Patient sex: F
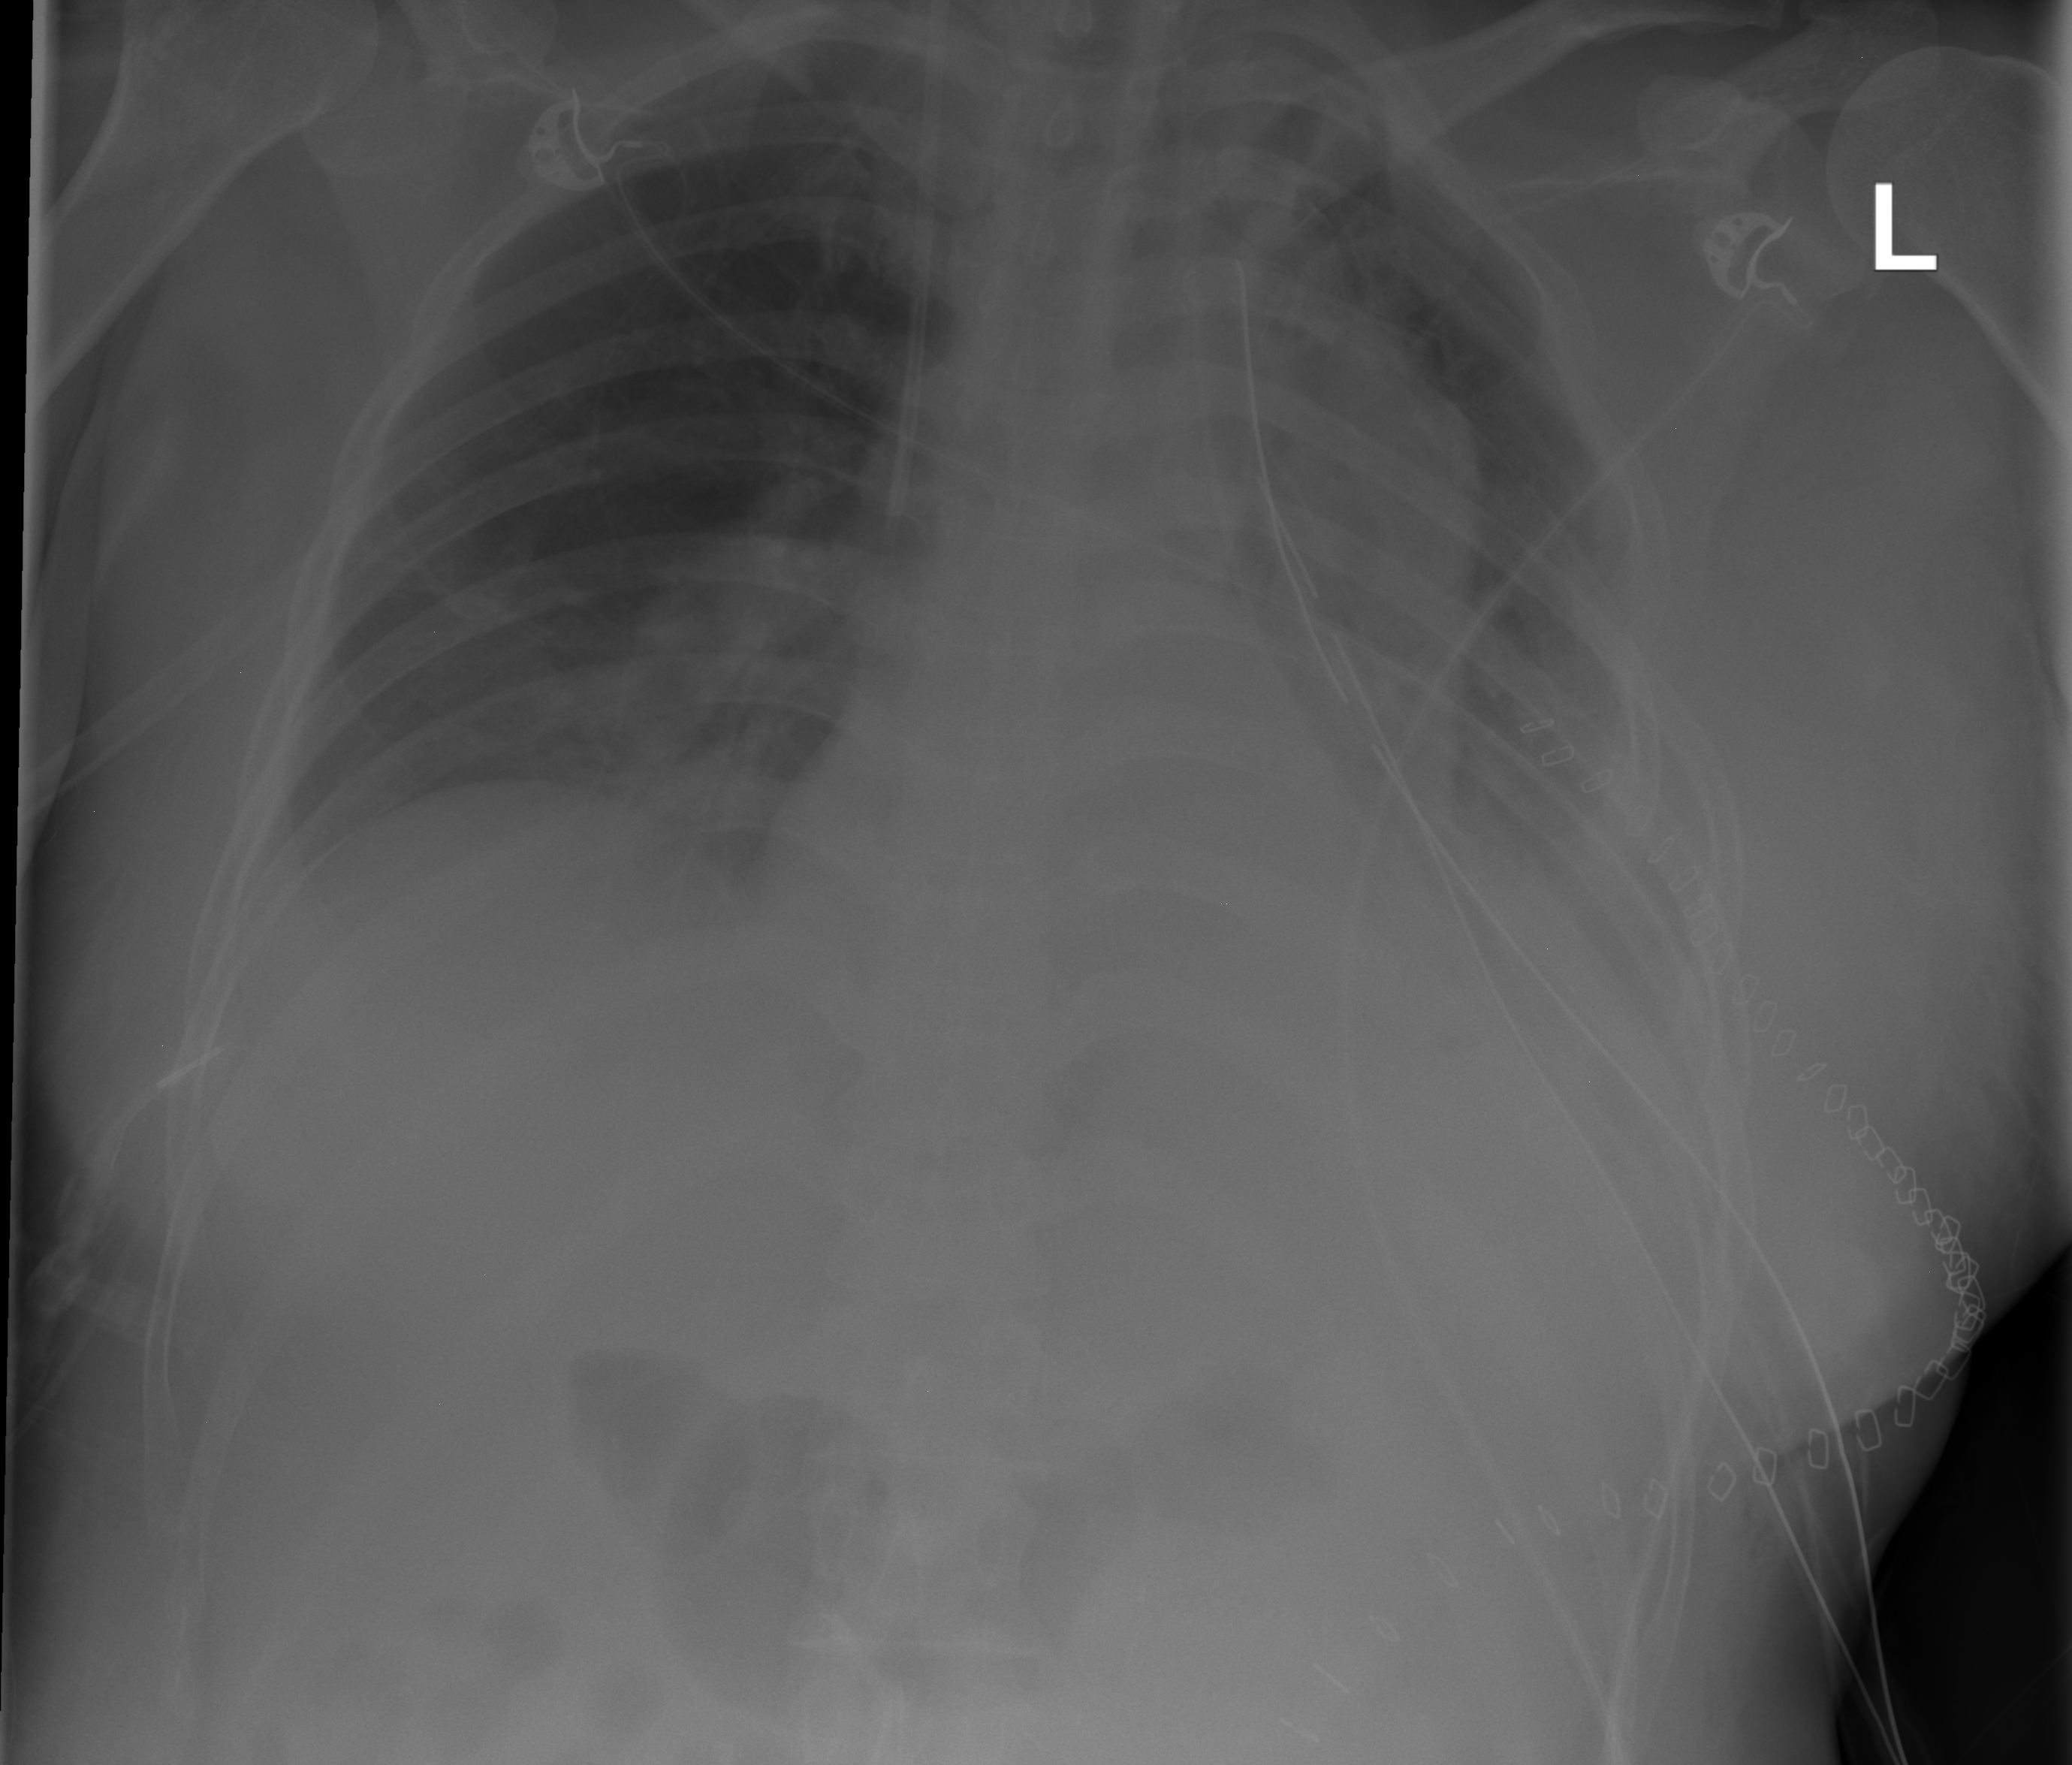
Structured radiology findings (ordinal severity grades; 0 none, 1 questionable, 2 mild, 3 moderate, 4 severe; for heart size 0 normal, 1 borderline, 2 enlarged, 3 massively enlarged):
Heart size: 0
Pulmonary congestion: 0
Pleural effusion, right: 1
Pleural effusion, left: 2
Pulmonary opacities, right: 0
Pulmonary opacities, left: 0
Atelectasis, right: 2
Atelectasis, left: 2